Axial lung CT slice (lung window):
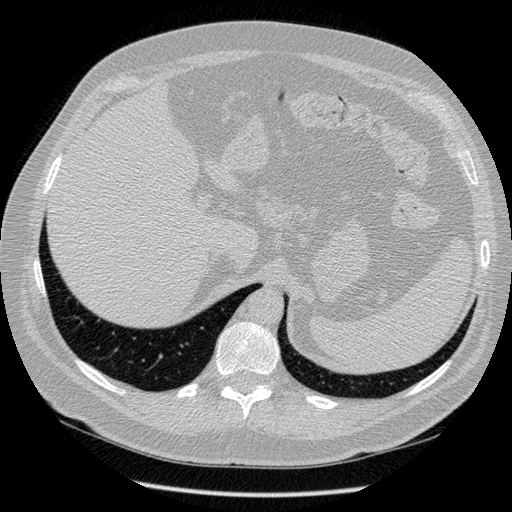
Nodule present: no